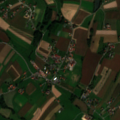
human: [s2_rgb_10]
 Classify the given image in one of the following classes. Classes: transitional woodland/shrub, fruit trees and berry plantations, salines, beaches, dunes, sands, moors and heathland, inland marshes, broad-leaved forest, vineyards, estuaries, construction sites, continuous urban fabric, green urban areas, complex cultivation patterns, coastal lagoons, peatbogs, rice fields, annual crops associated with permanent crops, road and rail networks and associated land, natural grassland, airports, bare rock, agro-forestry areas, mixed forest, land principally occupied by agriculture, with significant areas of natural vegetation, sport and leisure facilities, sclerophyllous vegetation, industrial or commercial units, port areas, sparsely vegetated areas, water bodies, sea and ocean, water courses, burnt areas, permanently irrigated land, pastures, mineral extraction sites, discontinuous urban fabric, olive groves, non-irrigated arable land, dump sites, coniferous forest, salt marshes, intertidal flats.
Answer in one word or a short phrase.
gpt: non-irrigated arable land, complex cultivation patterns, land principally occupied by agriculture, with significant areas of natural vegetation